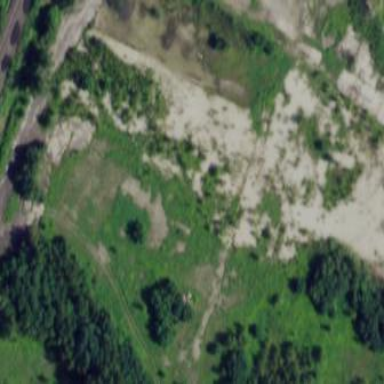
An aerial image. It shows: Brownfield site.